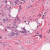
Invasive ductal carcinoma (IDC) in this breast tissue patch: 1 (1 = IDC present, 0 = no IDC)